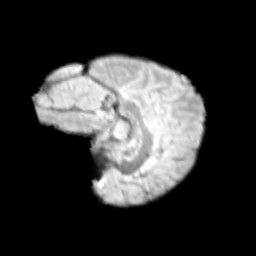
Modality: T2w
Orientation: sagittal
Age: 11
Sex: female
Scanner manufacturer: siemens
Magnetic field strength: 3 T
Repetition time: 3.8 s
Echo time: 0.07 s